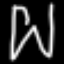
Label: pants